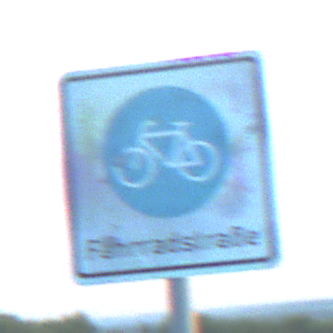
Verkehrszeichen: BeginnFahrradstrasse
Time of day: SunriseSunset
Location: Outdoor (Nature)
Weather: PartlyCloudy
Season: NotSpecified
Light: Natural